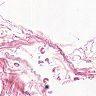
Metastatic tissue present: no